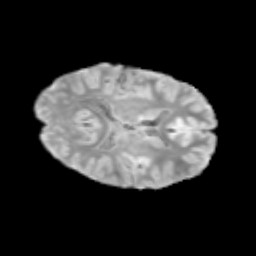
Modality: T2w
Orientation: axial
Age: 11
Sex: male
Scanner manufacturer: siemens
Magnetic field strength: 3 T
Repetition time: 3.8 s
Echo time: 0.07 s